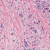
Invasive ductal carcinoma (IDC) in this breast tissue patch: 1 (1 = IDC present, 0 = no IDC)